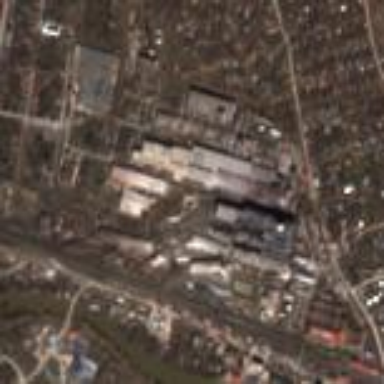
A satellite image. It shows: Industrial area dedicated to metallurgy.